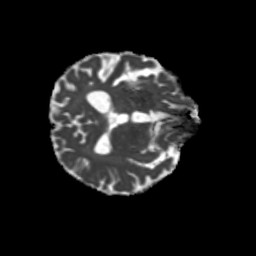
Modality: MD
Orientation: axial
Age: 70
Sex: male
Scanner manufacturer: siemens
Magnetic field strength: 3 T
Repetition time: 5.25 s
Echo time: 0.08 s